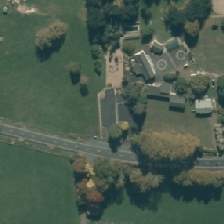
Land cover: urban_build_up